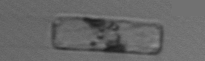
Label: Guinardia_delicatula